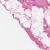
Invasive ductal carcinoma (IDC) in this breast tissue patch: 0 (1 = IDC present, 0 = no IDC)